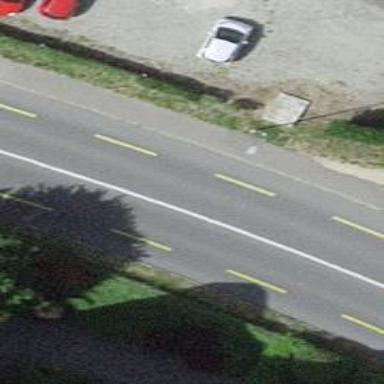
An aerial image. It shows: Secondary road with asphalt surface and designated cycle lane.